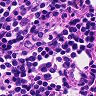
Metastatic tissue present: no